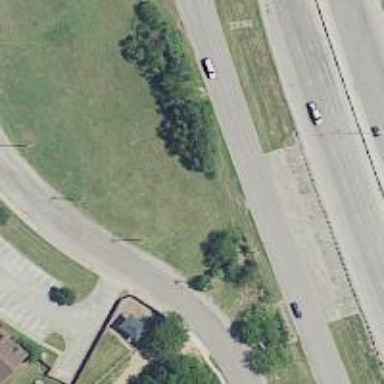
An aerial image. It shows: Secondary road with frontage road alongside.